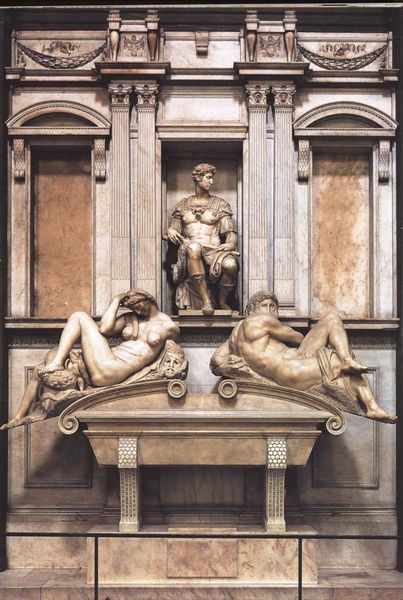
Titel: Grabmal des Giuliano de Medici in der Medici-Kapelle
Künstler: Michelangelo
Standort: Florenz, S. Lorenzo (EU - I - Toskana)
Schlagwörter: akt, mann, nackt, schlaf, frauen, sitzen, fenster, frau, marmor, männer, säulen, wand, architektur, stein, trauer, gitter, sitzend, girlande, renaissance, relief, brüste, farbig, liegen, pilaster, figuren, könig, papst, muskeln, plastik, liegend, foto, nische, panzer, maske, palast, denkmal, uniform, stiefel, herrscher, allegorie, fürst, rüstung, kapitell, girlanden, römer, sims, skulpturen, sarg, statuen, grab, gräber, florenz, kapelle, drau, römisch, grabmal, nischen, medici, michelangelo, sarkophag, epitaph, masken, alte sakristei, barmor